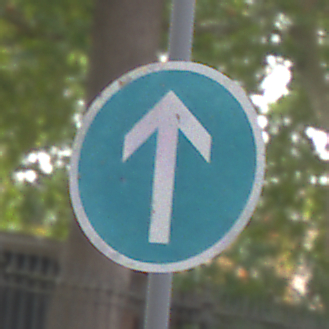
Verkehrszeichen: VorgeschriebeneFahrtrichtungGeradeaus
Umgebung: Outdoor, Urban
Tageszeit: MorningAfternoon
Wetter: Overcast
Licht: Natural
Jahreszeit: NotSpecified
Kontrast: LowContrast